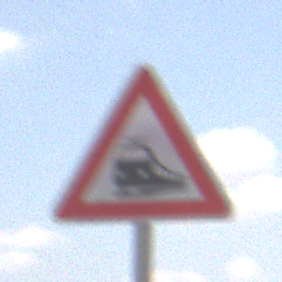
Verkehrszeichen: Bahnuebergang
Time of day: Midday
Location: Outdoor (Nature)
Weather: PartlyCloudy
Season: NotSpecified
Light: Natural